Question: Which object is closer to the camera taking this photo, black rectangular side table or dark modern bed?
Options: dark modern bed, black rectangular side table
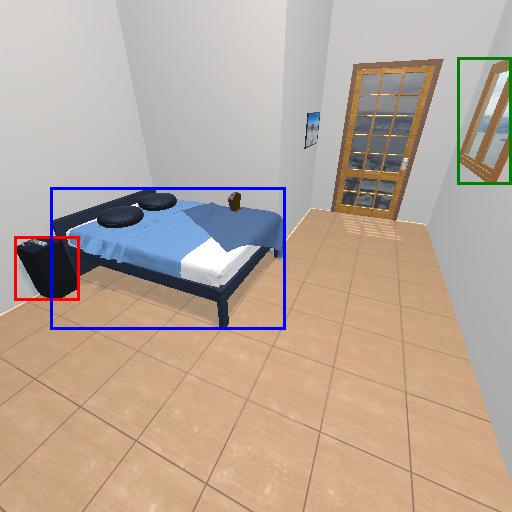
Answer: dark modern bed